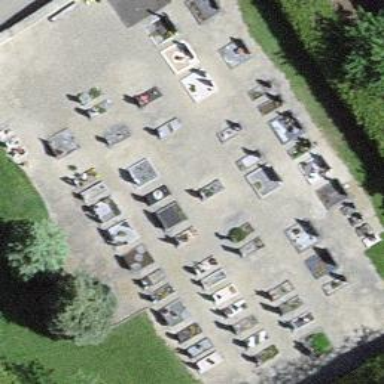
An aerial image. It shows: Cemetery.